Field crop: tomato
Growth stage: 1
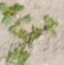
Species: portulaca